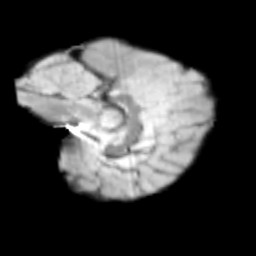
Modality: T2w
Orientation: sagittal
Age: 11
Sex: female
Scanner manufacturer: siemens
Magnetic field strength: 3 T
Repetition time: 3.8 s
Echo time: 0.07 s